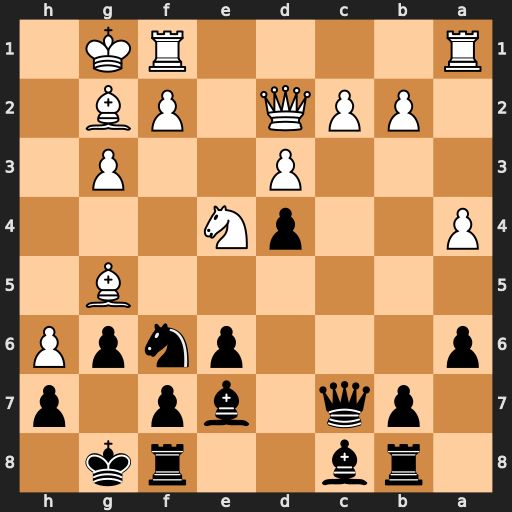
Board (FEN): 1rb2rk1/1pq1bp1p/p3pnpP/6B1/P2pN3/3P2P1/1PPQ1PB1/R4RK1
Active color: b
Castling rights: -
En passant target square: -
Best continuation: Nxe4 dxe4 f6 Qxd4 Rd8 Qe3 fxg5